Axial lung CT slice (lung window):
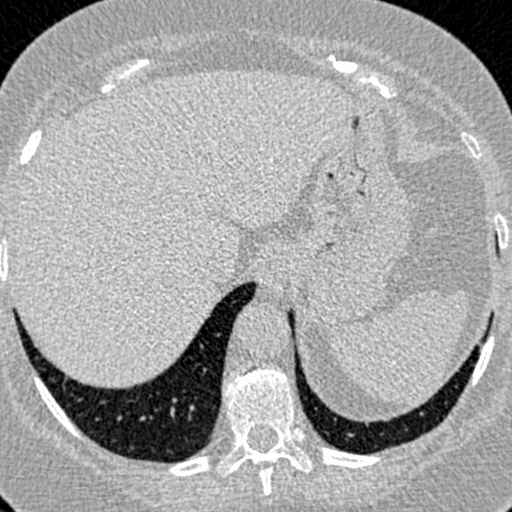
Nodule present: no